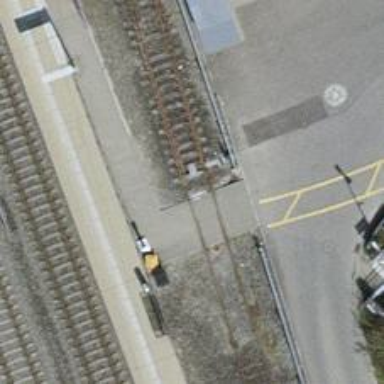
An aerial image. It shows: Railway spur service.